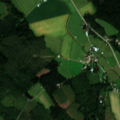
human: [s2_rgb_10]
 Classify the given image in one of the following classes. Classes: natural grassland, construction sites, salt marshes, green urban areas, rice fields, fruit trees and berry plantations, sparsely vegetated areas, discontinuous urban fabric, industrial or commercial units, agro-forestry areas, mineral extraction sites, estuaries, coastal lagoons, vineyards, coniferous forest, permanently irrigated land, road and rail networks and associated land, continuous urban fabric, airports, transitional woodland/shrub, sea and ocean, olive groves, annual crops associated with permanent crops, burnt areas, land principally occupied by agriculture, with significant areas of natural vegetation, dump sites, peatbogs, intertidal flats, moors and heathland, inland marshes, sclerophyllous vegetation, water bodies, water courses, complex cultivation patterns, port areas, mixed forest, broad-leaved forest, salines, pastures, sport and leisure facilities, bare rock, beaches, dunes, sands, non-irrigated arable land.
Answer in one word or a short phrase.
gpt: non-irrigated arable land, coniferous forest, mixed forest